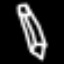
Label: pencil